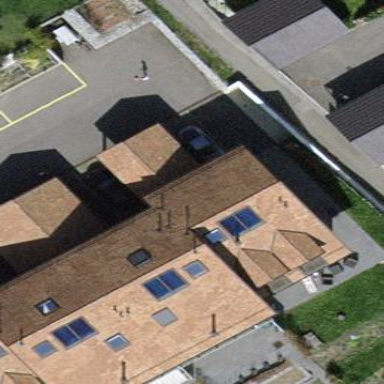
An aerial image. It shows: Simple and straightforward house.